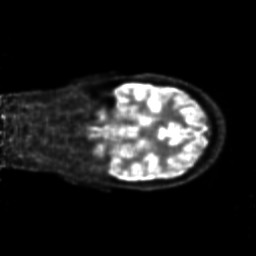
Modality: PET
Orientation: coronal
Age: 46
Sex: female
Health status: ill